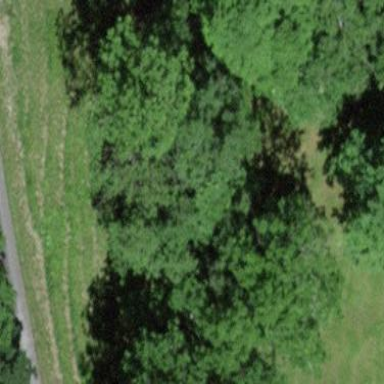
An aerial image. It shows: Mixed forest with various types of leaves.